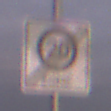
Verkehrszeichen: EndeZone20
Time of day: SunriseSunset
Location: Outdoor (Nature)
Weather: PartlyCloudy
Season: NotSpecified
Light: Natural